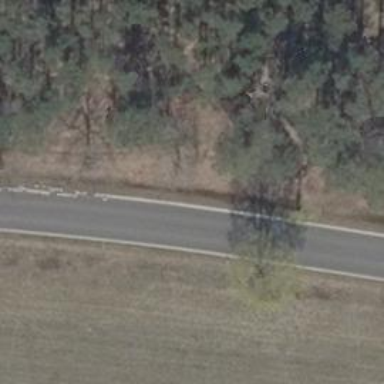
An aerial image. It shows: Secondary road with asphalt surface.